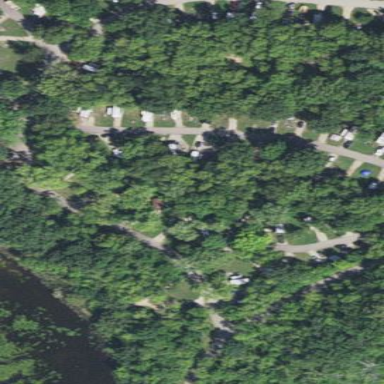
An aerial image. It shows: Campsite designated for tourism.